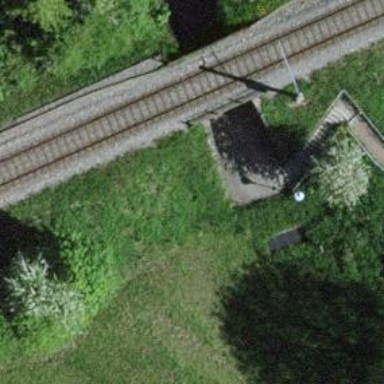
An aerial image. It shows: Footway tunnel.